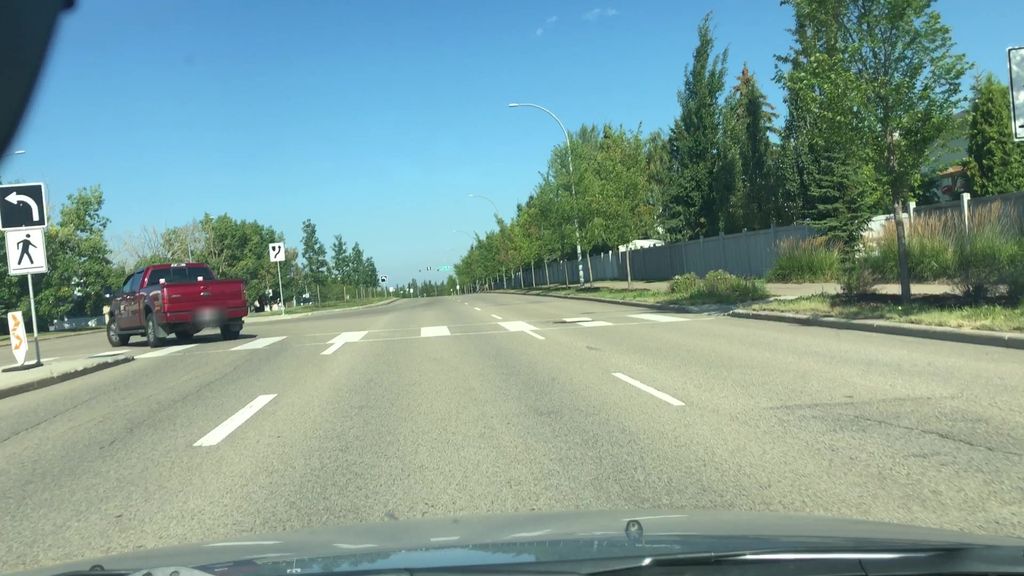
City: edmonton